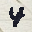
Label: 4